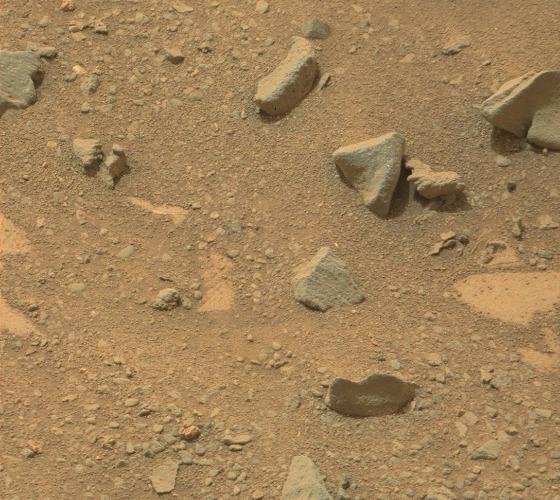
Terrain classes present: Bedrock, Gravel / Sand / Soil, Rock, Shadow